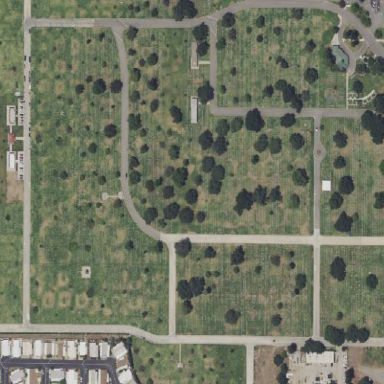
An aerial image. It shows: Cemetery.